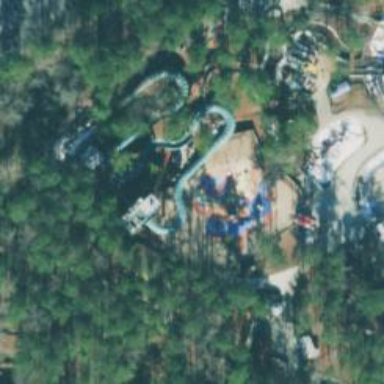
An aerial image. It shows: Water slide attraction.